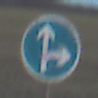
Verkehrszeichen: VorgeschriebeneFahrtrichtungGeradeausOderRechts
Umgebung: Outdoor, Nature
Tageszeit: SunriseSunset
Wetter: PartlyCloudy
Licht: Natural
Jahreszeit: NotSpecified
Kontrast: LowContrast